Aerial crown-view tile of a tropical tree (Barro Colorado Island, Panama), acquired 20250124:
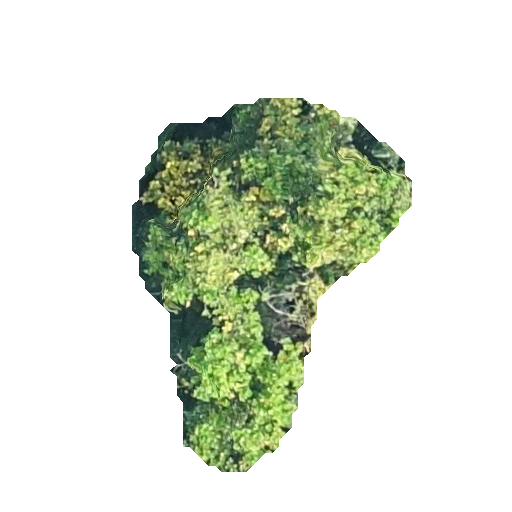
Species: Anacardium excelsum
GBIF accepted scientific name: Anacardium excelsum
Crown area: 95.206 m²